Field crop: maize
Growth stage: 2
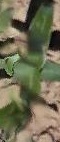
Species: maize